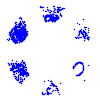
Particle: pion